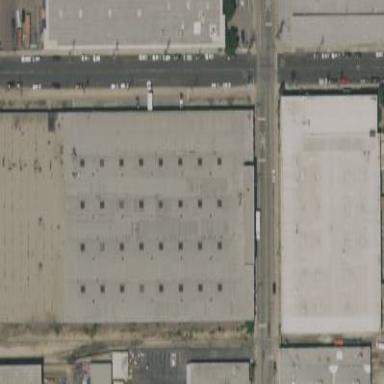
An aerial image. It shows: Warehouse.